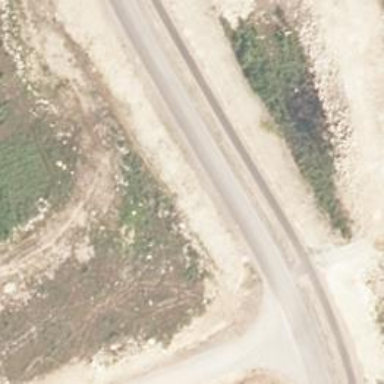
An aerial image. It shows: Tertiary road with asphalt surface.